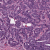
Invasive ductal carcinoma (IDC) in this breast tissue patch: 1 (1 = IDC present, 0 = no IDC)